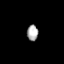
Tissue: prostate
Cell type: T cells
Senescence score: 0.3199
Nuclear area (px): 172
Mean DAPI intensity: 171.552